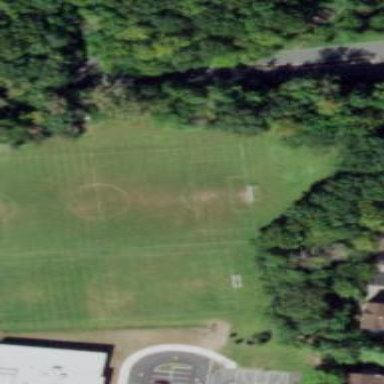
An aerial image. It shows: Soccer pitch for leisure land activities.